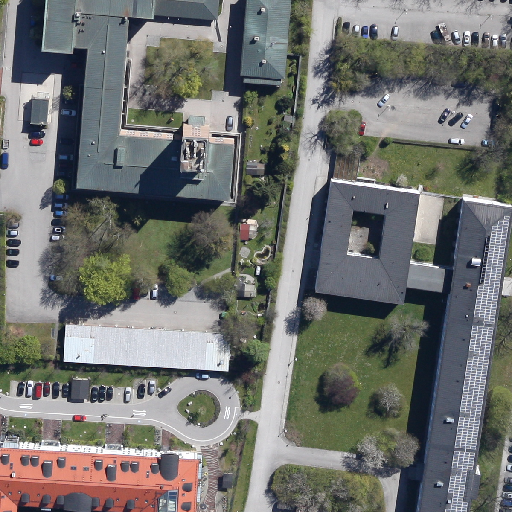
Referring expression: sidewalk